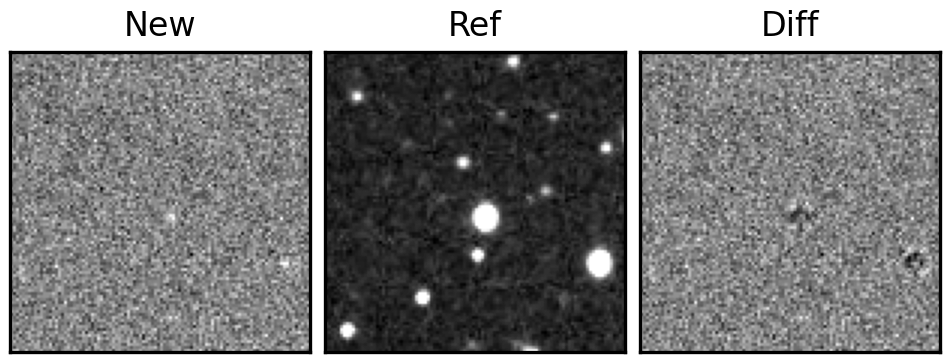
Label: bogus